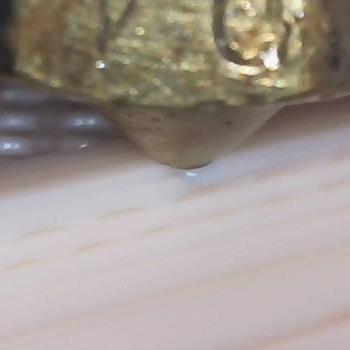
Flow rate: 126%